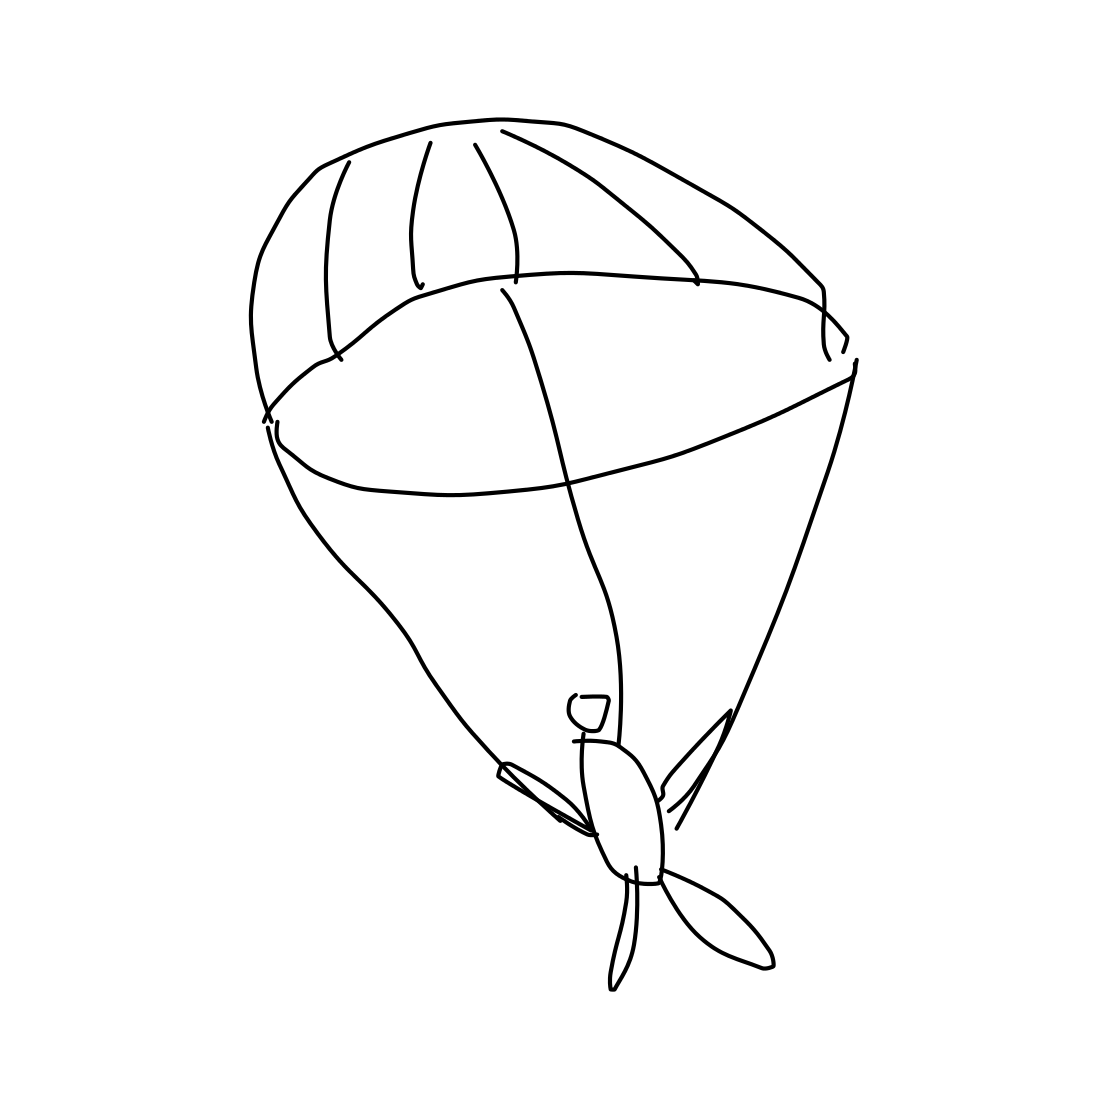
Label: parachute